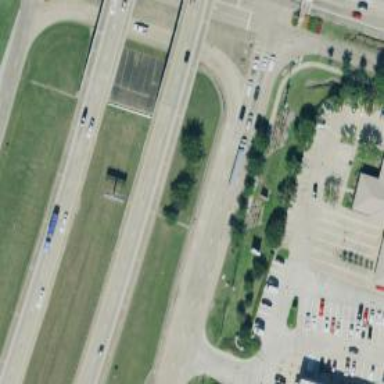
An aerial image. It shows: Tertiary road with frontage road along it.